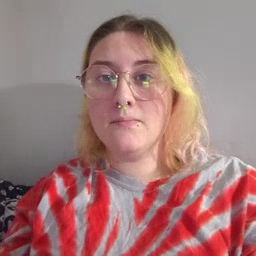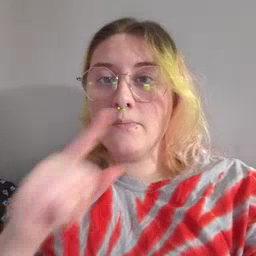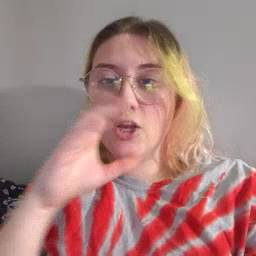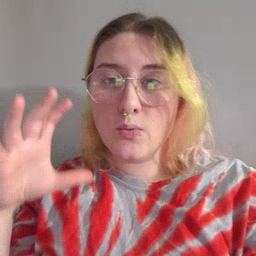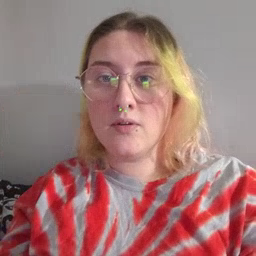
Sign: balloon